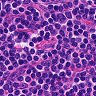
Metastatic tissue present: no